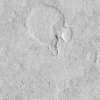
Atmospheric dust classification: not_dusty